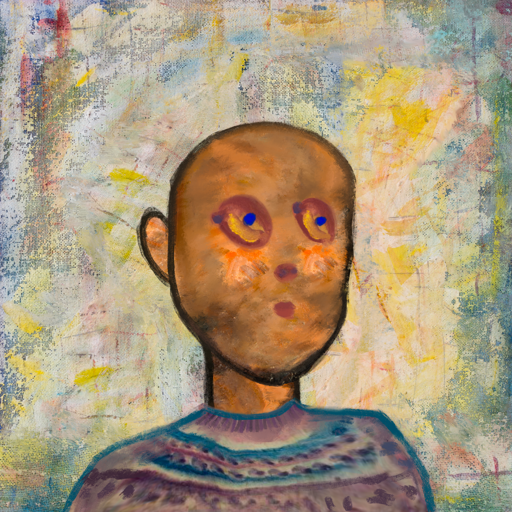
Background: Irani, Head And Neck Side: Gypsy_Queen, Face Side: Mother_And_Son_Son, Bust: HillGirl, Hair Side: Blank, Head Accessory: Blank, Second Necklace: Blank, Necklace: Blank, Baby: Blank